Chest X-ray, AP view. Patient: 18 years old, sex F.
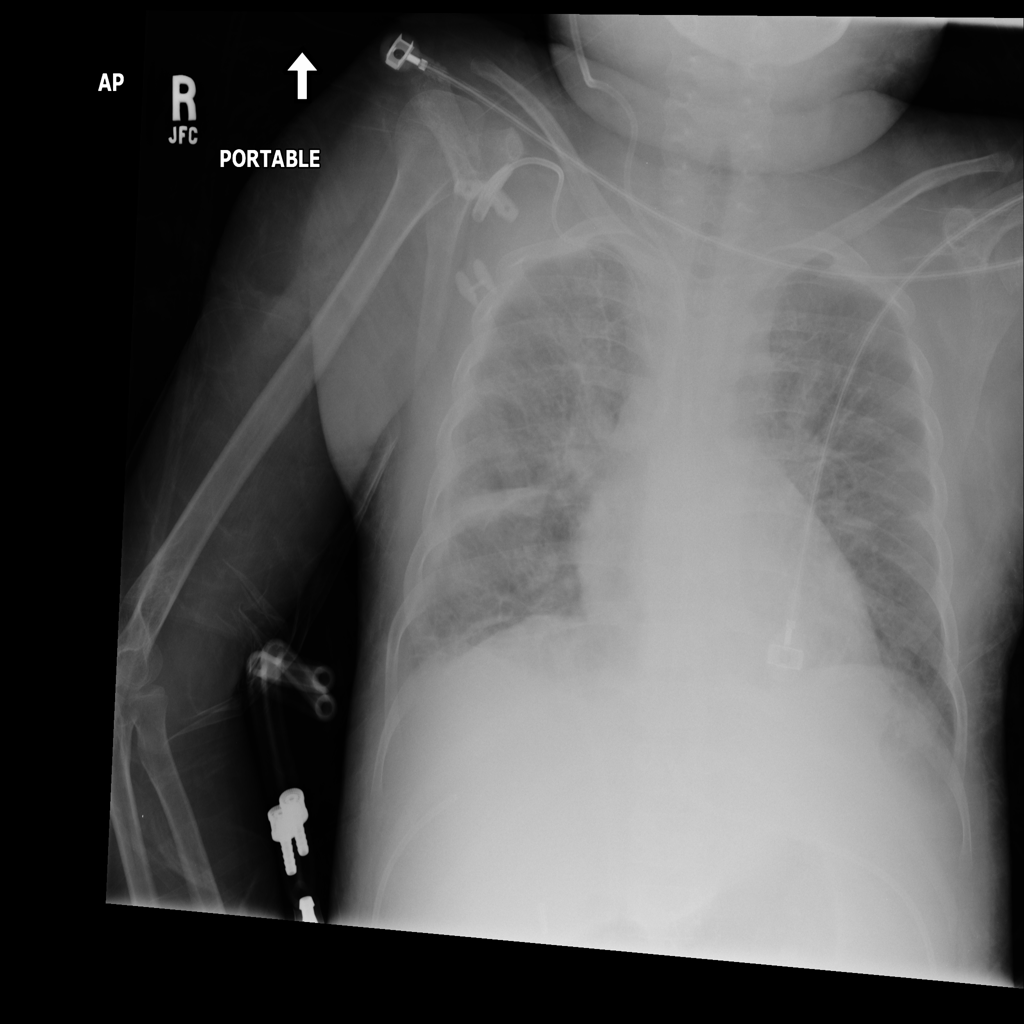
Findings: Atelectasis, Edema, Effusion, Infiltration, Pneumonia